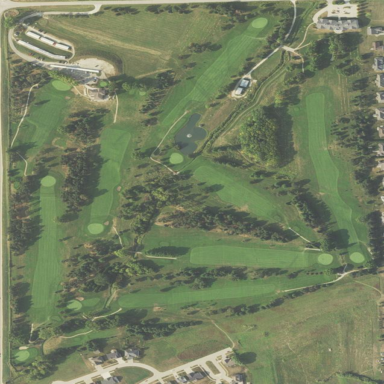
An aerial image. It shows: Golf course surrounded by greenery.